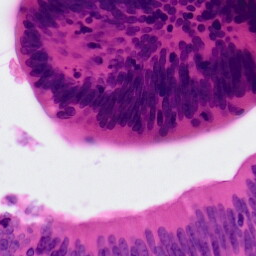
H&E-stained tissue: Colon